Interaction volume radius: 10 \u00c5
Interaction volume height: 10 \u00c5
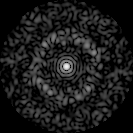
Disorder parameter: 0.8376